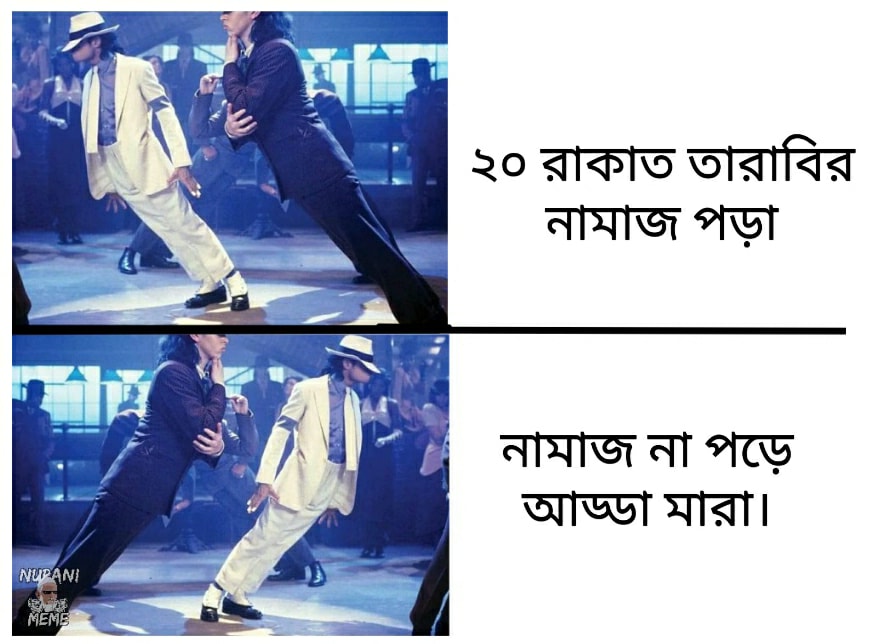
Caption: ২০ রাকাত তারাবির নামাজ পড়া    নামাজ না পড়ে আড্ডা মারা ।
Label: non-hate